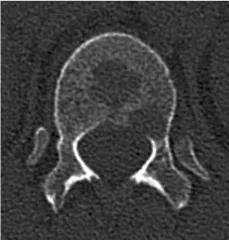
Computed tomography (CT) of the thoracic spine. D. Axial image of the CT scan of T12 showing osteolytic lesions centrally and in proximity of the left pedicle.
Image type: radiology (ct)